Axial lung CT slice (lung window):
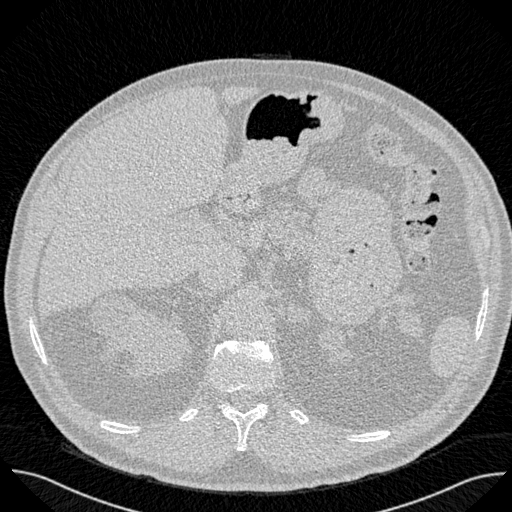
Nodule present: no